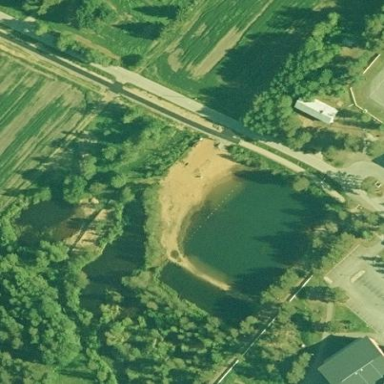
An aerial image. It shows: Swimming area within leisure land.